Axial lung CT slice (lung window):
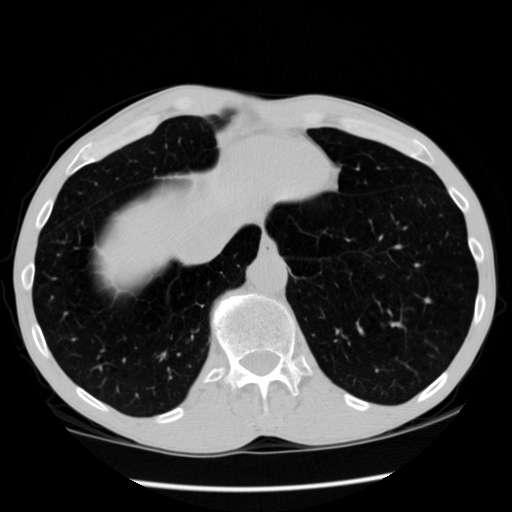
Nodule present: no